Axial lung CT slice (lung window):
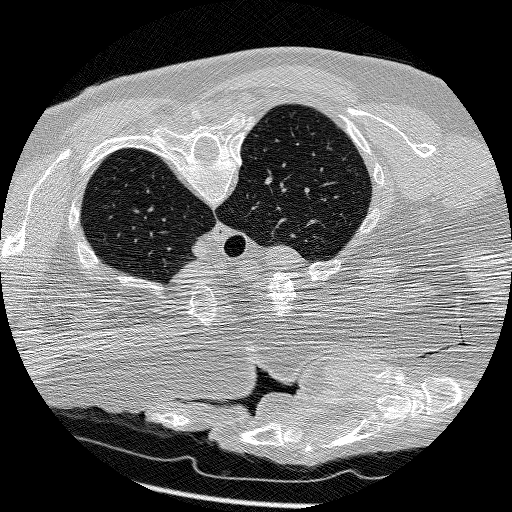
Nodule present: no